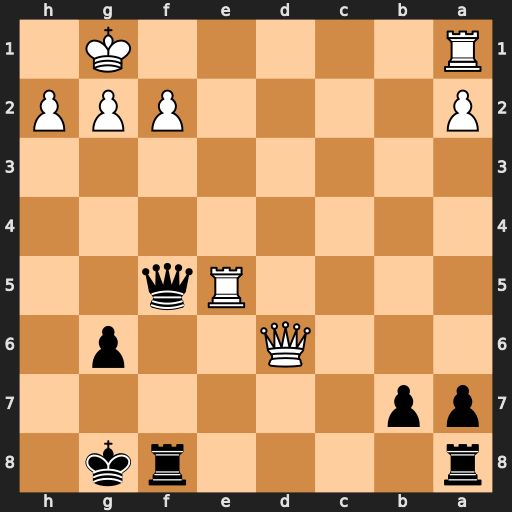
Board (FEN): r4rk1/pp6/3Q2p1/4Rq2/8/8/P4PPP/R5K1
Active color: b
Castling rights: -
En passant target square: -
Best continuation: Qxf2+ Kh1 Qf1+ Rxf1 Rxf1#